Question: I've got a problem with Eclipse Kepler. In my Java project i've got some warnings and now they are shown as error marks (red crosses) in the project explorer.
It looks like this picture <URL>
So my question is:
Is it possible to switch it back to the yellow cross for warnings and red cross for errors?
I haven't found anything about it, so I hope you can help me.
Edit:
I've made a test project, and here is a screenshot:

Thanks!
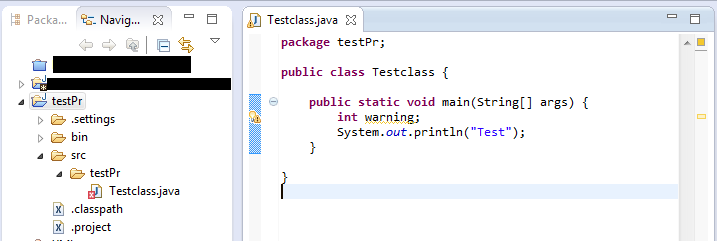
Answer: I solved it :)
At the first start I took my old workspace as workspace. Because of that there was an Error "Missing Action set" (I've found the "error log"-window :) ) and thats why the red crosses has been shown.
Now I have a new workspace and now everything is fine!